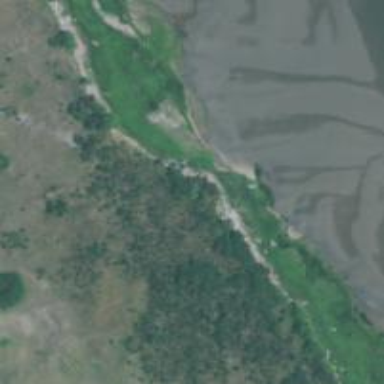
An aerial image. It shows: Sandy beach with natural surroundings.